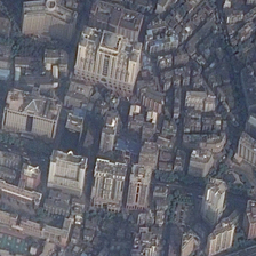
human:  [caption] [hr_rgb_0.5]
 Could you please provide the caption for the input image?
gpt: Business is scattered in the apartments of the house.

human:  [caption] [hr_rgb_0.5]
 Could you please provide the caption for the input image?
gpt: plenty of skyscrapers blend with common houses in this commercial area .

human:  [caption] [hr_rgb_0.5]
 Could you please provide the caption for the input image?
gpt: Business is scattered in residential apartments.

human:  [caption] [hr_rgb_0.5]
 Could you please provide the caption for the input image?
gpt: we can see office buildings of different shapes  departments and a school in the blocks .

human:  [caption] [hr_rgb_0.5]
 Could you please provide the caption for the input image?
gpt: Business scattered in residential apartments.